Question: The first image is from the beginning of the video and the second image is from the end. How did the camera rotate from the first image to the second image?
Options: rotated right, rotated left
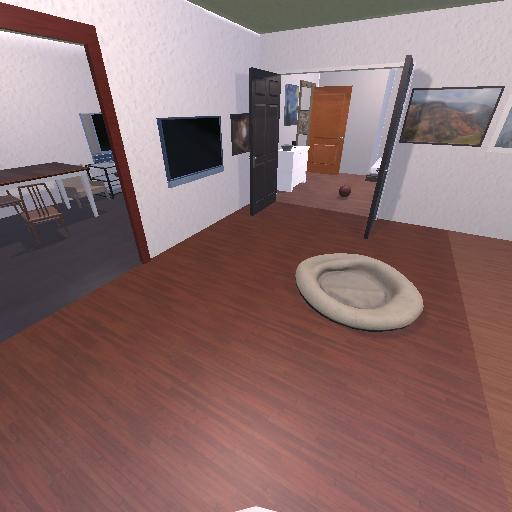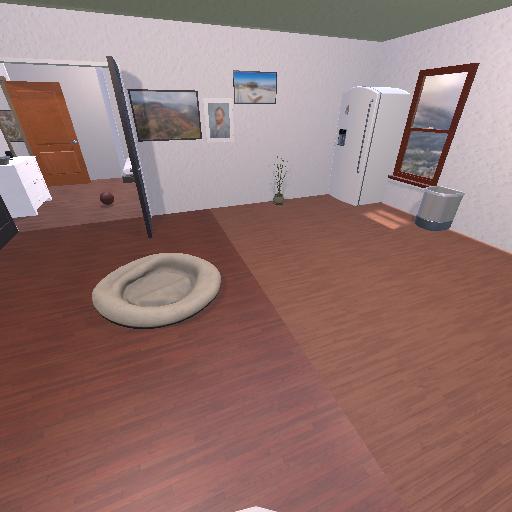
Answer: rotated right